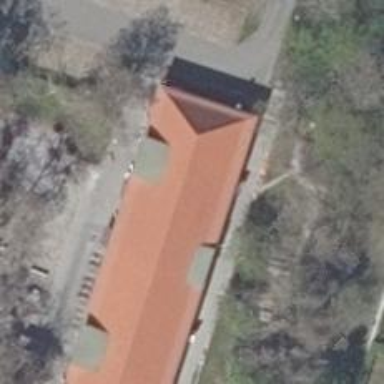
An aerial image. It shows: Educational institution office.